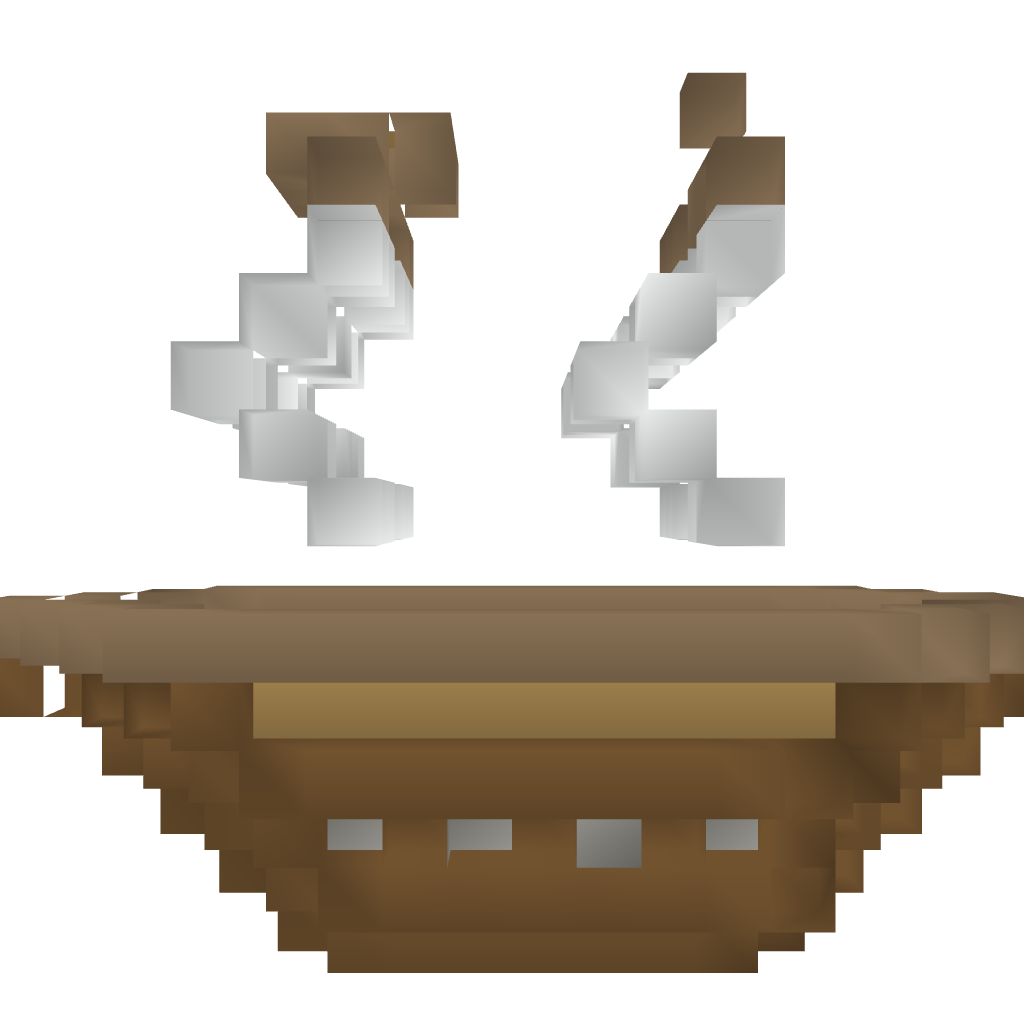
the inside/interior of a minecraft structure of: small boat